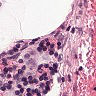
Metastatic tissue present: no